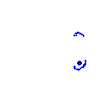
Particle: pion